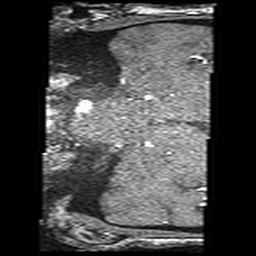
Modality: angio
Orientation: coronal
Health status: ill
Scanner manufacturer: siemens
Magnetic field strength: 3 T
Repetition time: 0.022 s
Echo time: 0.00401 s